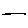
Label: line